Interaction volume radius: 5 \u00c5
Interaction volume height: 15 \u00c5
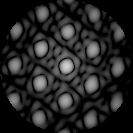
Disorder parameter: 0.1543